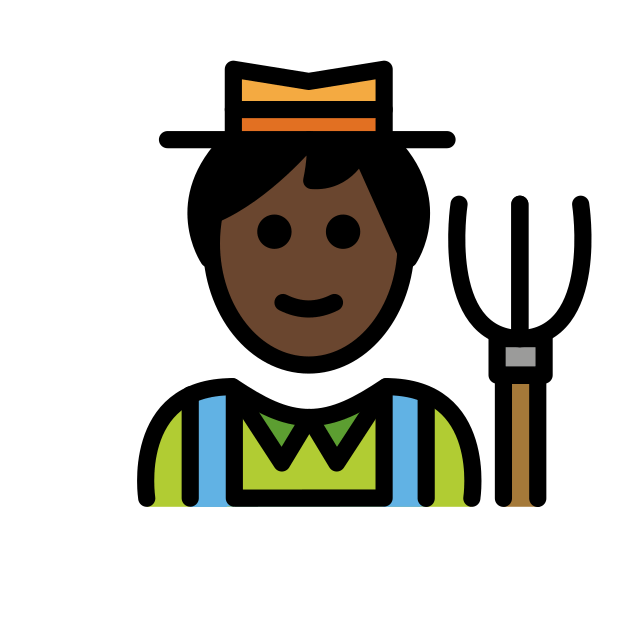
man farmer: dark skin tone